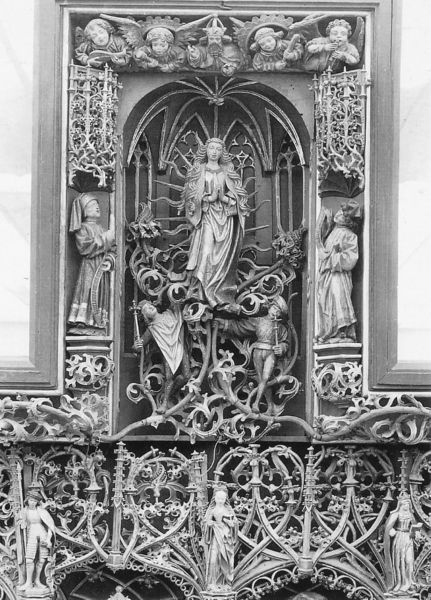
Titel: Antoniusretabel
Künstler: Henrick van Holt
Institution: Xanten, St. Viktor
Schlagwörter: flügel, gott, frau, holz, männer, wolke, kirche, gotik, engel, ranken, figuren, könig, floral, foto, nische, kreuz, strahlen, schwarzweiss, beten, altar, schnitzerei, ornamental, kalotte, skulpturen, christlich, monstranz, heilige, heilig, putten, maria, putti, schrein, durchbrochen, christentum, altarbild, himmelfahrt, flechtwerk, tabernakel, stifter, katholisch, gottvater, holzschnitzerei, holzschnitzkunst, tillmann riemenschneider